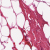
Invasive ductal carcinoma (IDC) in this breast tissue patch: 0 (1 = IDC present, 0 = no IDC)